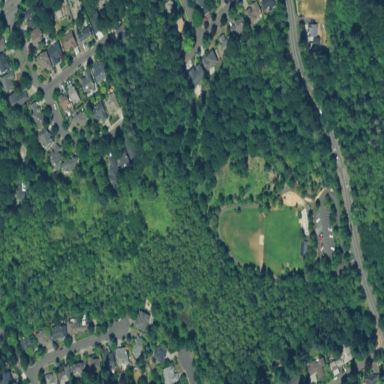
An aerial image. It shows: Park situated within woodland area.